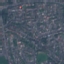
Land use / land cover class: Residential